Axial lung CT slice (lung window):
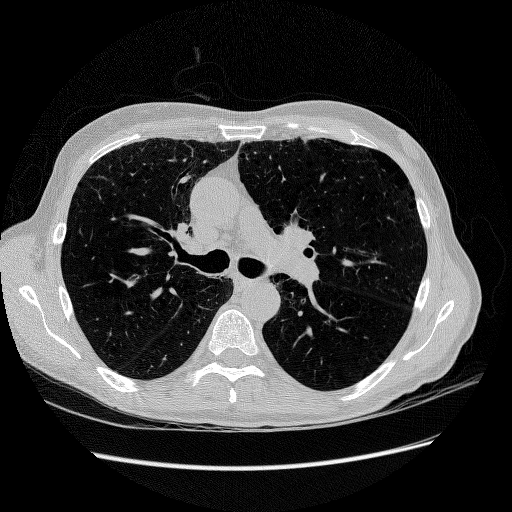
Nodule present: no